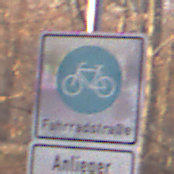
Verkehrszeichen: BeginnFahrradstrasse
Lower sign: PersonengruppenFrei2
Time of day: SunriseSunset
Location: Outdoor (Nature)
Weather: Clear
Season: Autumn
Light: Natural